Interaction volume radius: 5 \u00c5
Interaction volume height: 30 \u00c5
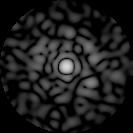
Disorder parameter: 0.8288